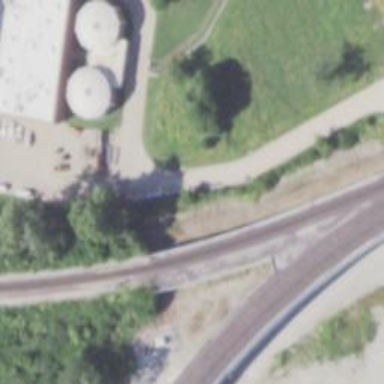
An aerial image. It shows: Railway line on embankment.